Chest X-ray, PA view. Patient: 35 years old, sex M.
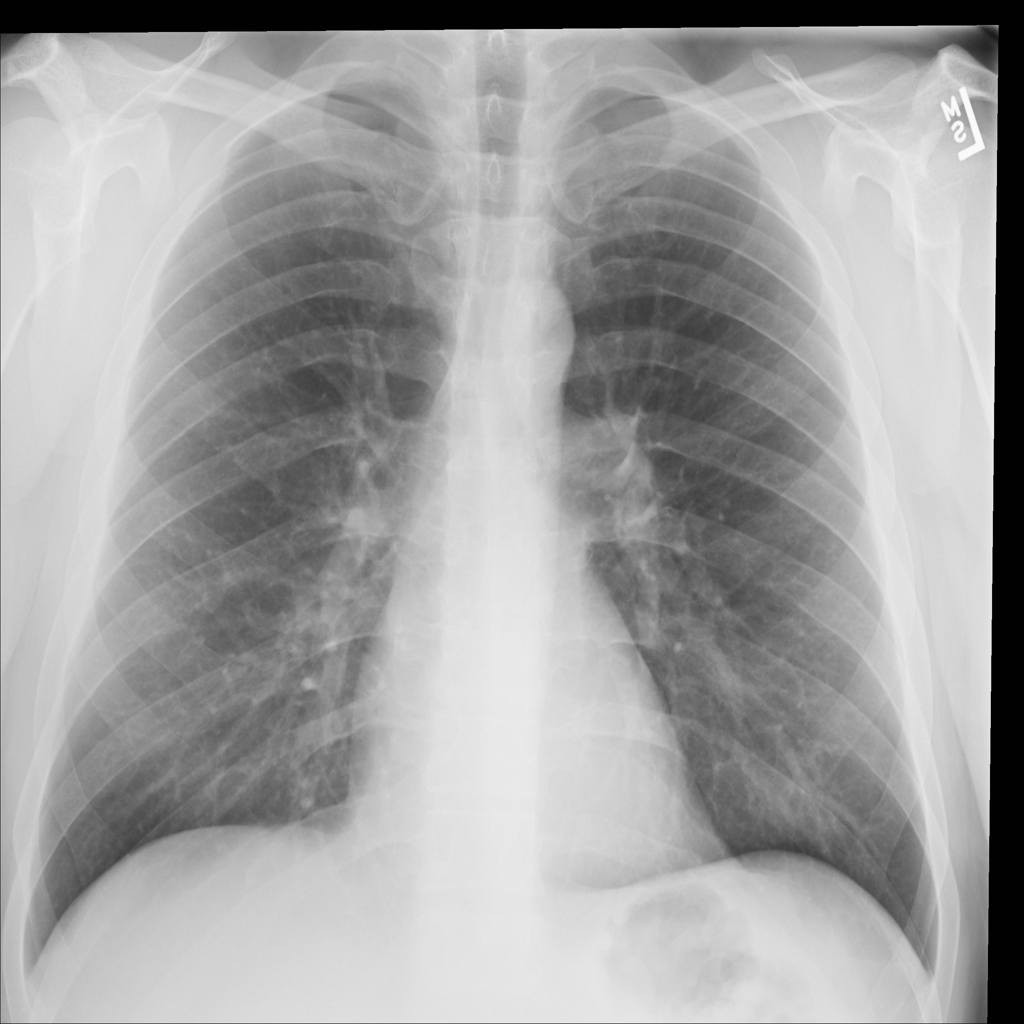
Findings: No Finding